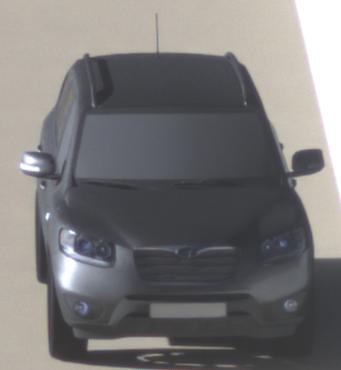
Make: Hyundai
Model: Santa Fe 2.4
Detailed model: Santa Fe (CM)
Model produced from: 2010/01
Model produced until: 2012/09
Doors: 5
Color: gray
Road condition: dry road
Daytime: morning or afternoon
Contrast: high contrast